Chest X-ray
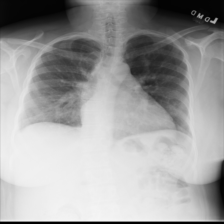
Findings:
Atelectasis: negative
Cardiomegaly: positive
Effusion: negative
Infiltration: negative
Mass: negative
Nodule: negative
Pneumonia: negative
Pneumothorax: negative
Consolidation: positive
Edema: negative
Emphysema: negative
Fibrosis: negative
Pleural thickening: negative
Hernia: negative